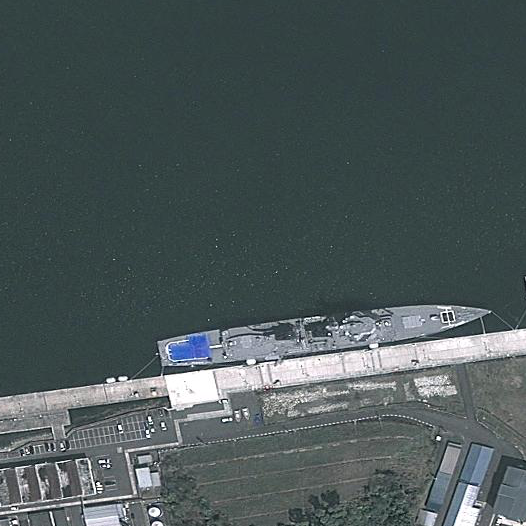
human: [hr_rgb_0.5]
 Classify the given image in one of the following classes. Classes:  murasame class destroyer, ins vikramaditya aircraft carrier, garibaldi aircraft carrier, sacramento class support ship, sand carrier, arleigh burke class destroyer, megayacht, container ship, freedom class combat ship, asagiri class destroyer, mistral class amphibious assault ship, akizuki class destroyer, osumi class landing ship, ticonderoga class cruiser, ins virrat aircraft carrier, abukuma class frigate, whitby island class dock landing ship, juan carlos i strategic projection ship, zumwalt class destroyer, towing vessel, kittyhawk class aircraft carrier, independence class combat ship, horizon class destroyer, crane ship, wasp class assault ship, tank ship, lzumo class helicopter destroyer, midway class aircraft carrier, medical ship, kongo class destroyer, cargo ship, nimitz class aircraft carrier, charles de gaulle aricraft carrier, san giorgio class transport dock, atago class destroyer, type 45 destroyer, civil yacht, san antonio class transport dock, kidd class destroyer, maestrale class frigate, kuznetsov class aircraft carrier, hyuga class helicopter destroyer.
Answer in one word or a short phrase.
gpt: Arleigh Burke class destroyer